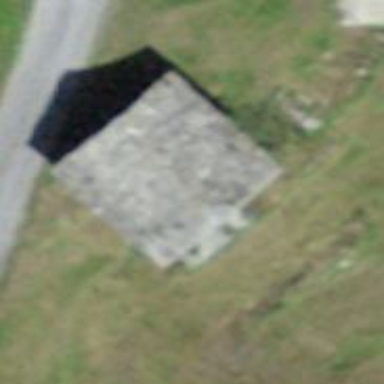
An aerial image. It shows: Farm auxiliary building.